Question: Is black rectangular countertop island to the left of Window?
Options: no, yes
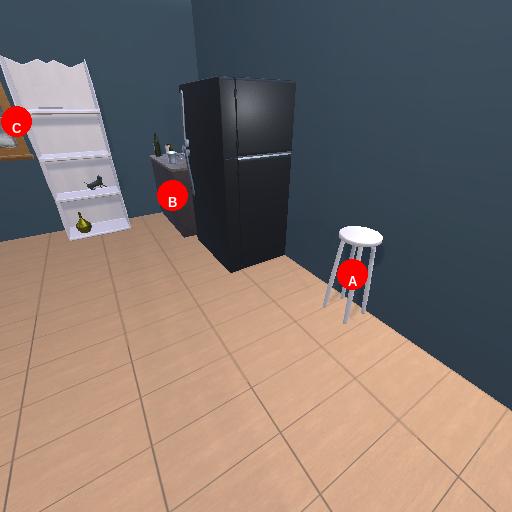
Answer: no